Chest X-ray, PA view. Patient: 14 years old, sex M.
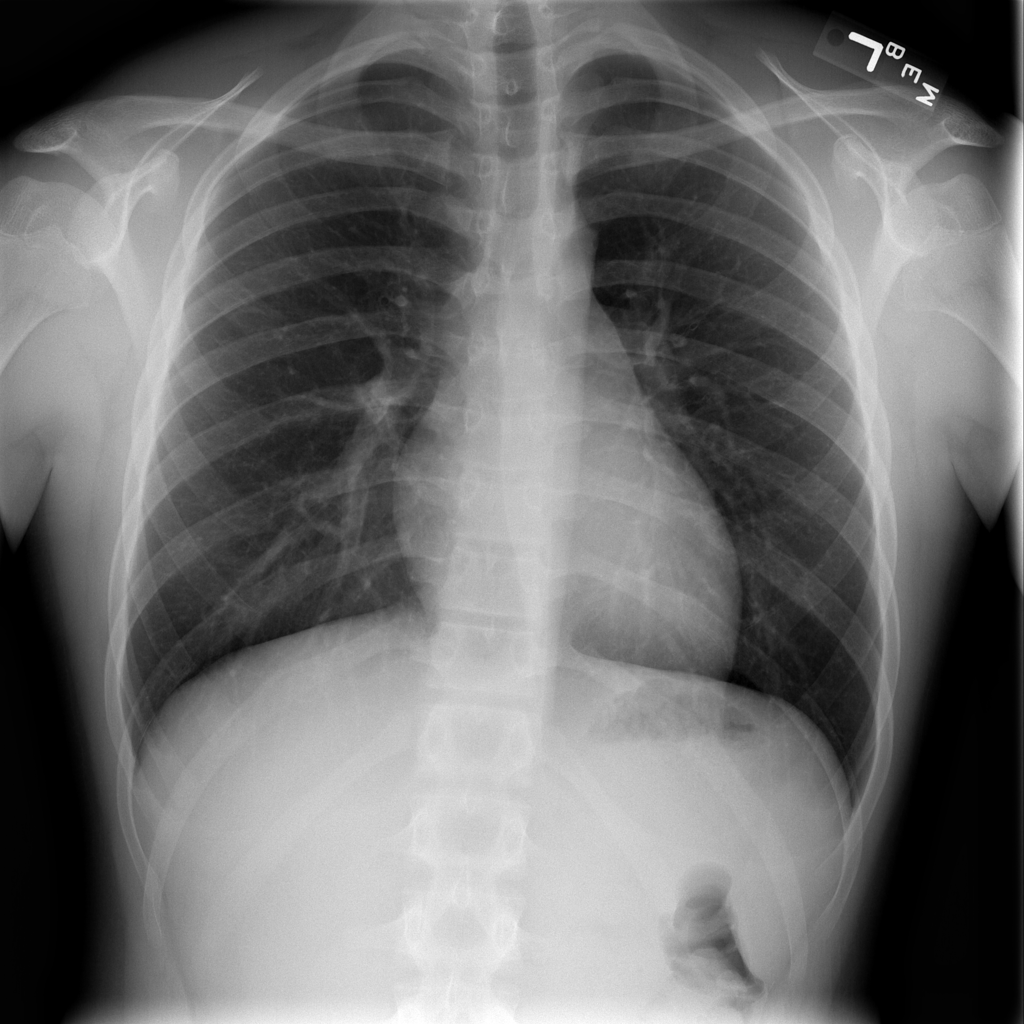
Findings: No Finding